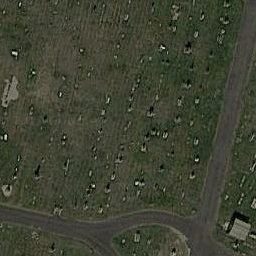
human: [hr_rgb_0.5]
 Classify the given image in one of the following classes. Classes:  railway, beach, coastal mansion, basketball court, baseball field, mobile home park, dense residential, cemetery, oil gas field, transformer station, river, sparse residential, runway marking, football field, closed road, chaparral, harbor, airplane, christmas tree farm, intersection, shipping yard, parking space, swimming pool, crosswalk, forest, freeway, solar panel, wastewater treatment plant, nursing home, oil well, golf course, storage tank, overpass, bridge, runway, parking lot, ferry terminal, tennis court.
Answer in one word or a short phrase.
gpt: cemetery